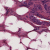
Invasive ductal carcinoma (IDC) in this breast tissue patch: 0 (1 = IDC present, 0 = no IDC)